Question: My client is experiencing a bizarre bug in Firefox 12 on Windows: a blue tinted box is appearing around the drawn image in the canvas.
The canvas is inside an iframe inside a fancybox div. You may be able to see this in action by clicking the image thumbnail under the main image on this site:
<URL>
At first, I thought it was a selection issue, although the fact that the drawn image itself rather than the whole canvas seems to refute that. I've tried again and again to 'blur' the canvas, the container div, the iframe... everything, to no avail.
What's worse, I can't reproduce this bug. Everything functions normally in Safari, Firefox, Chrome, and Opera on my mac.

This is probably the offending code, as it's the only part of the code that draws anything:
'''
if(imageWidth == 0) return;
context.clearRect(0, 0, canvasWidth, canvasHeight);
var x_adjust = -x-(ratio*canvasWidth -canvasWidth )/2;
var y_adjust = -y-(ratio*canvasHeight -canvasHeight )/2;
var width = scaledWidth*ratio;
var height = scaledHeight*ratio;
if(x_adjust < canvasWidth - width)
x_adjust = canvasWidth - width;
if(x_adjust > 0)
x_adjust = 0;
if(y_adjust < canvasHeight - height)
y_adjust = canvasHeight - height;
if(y_adjust > 0)
y_adjust = 0;
if(width < canvasWidth) {
x_adjust += (canvasWidth - width) / 2;
}
if(height < canvasHeight) {
y_adjust += (canvasHeight - height) / 2;
}
context.drawImage(image, 0, 0,
imageWidth, imageHeight,
x_adjust, y_adjust,
width, height);
'''
Any ideas? As I get more details, I will post them here.
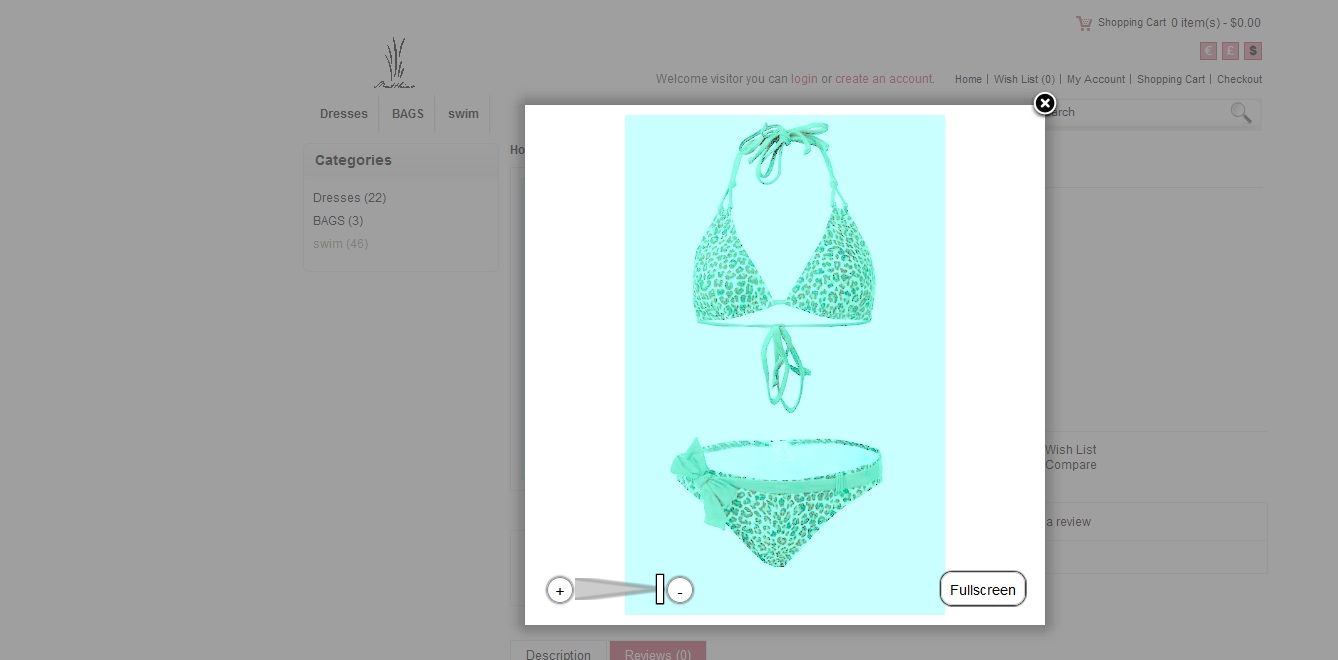
Answer: This isn't related to the canvas; just opening <URL> in Firefox shows the same thing. So it's a problem with reading/rendering the image.
<URL> sounds like precisely what's happening here, and it's related to a color management issue.
And indeed, removing the color profile from the image file makes the image look correct.
Depending on the particular case, instead of just stripping the profile you may want to do some conversion instead; whether that's necessary depends on the particular image, profile, and on how big the probability is that color management even remotely has a chance of producing something meaningful on your visitors' monitors (unless you cater to graphic designers: probably not very big).